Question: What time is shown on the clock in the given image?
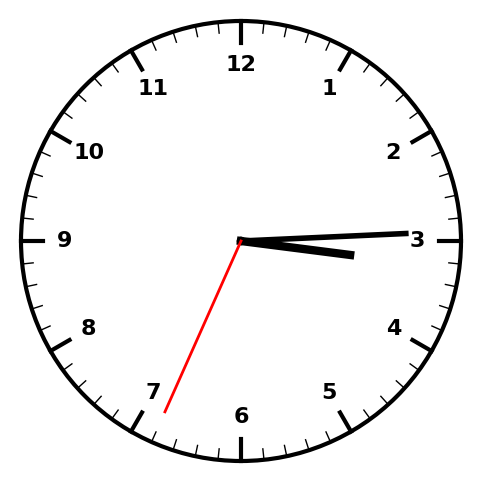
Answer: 03:14:34